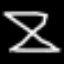
Label: hourglass